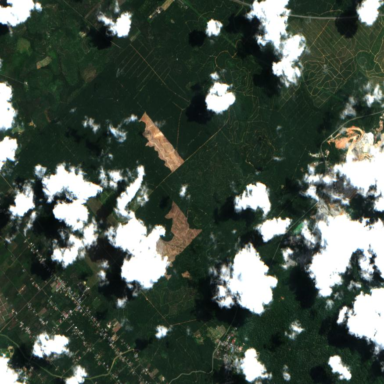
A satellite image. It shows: Orchard filled with oil palms.